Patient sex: M
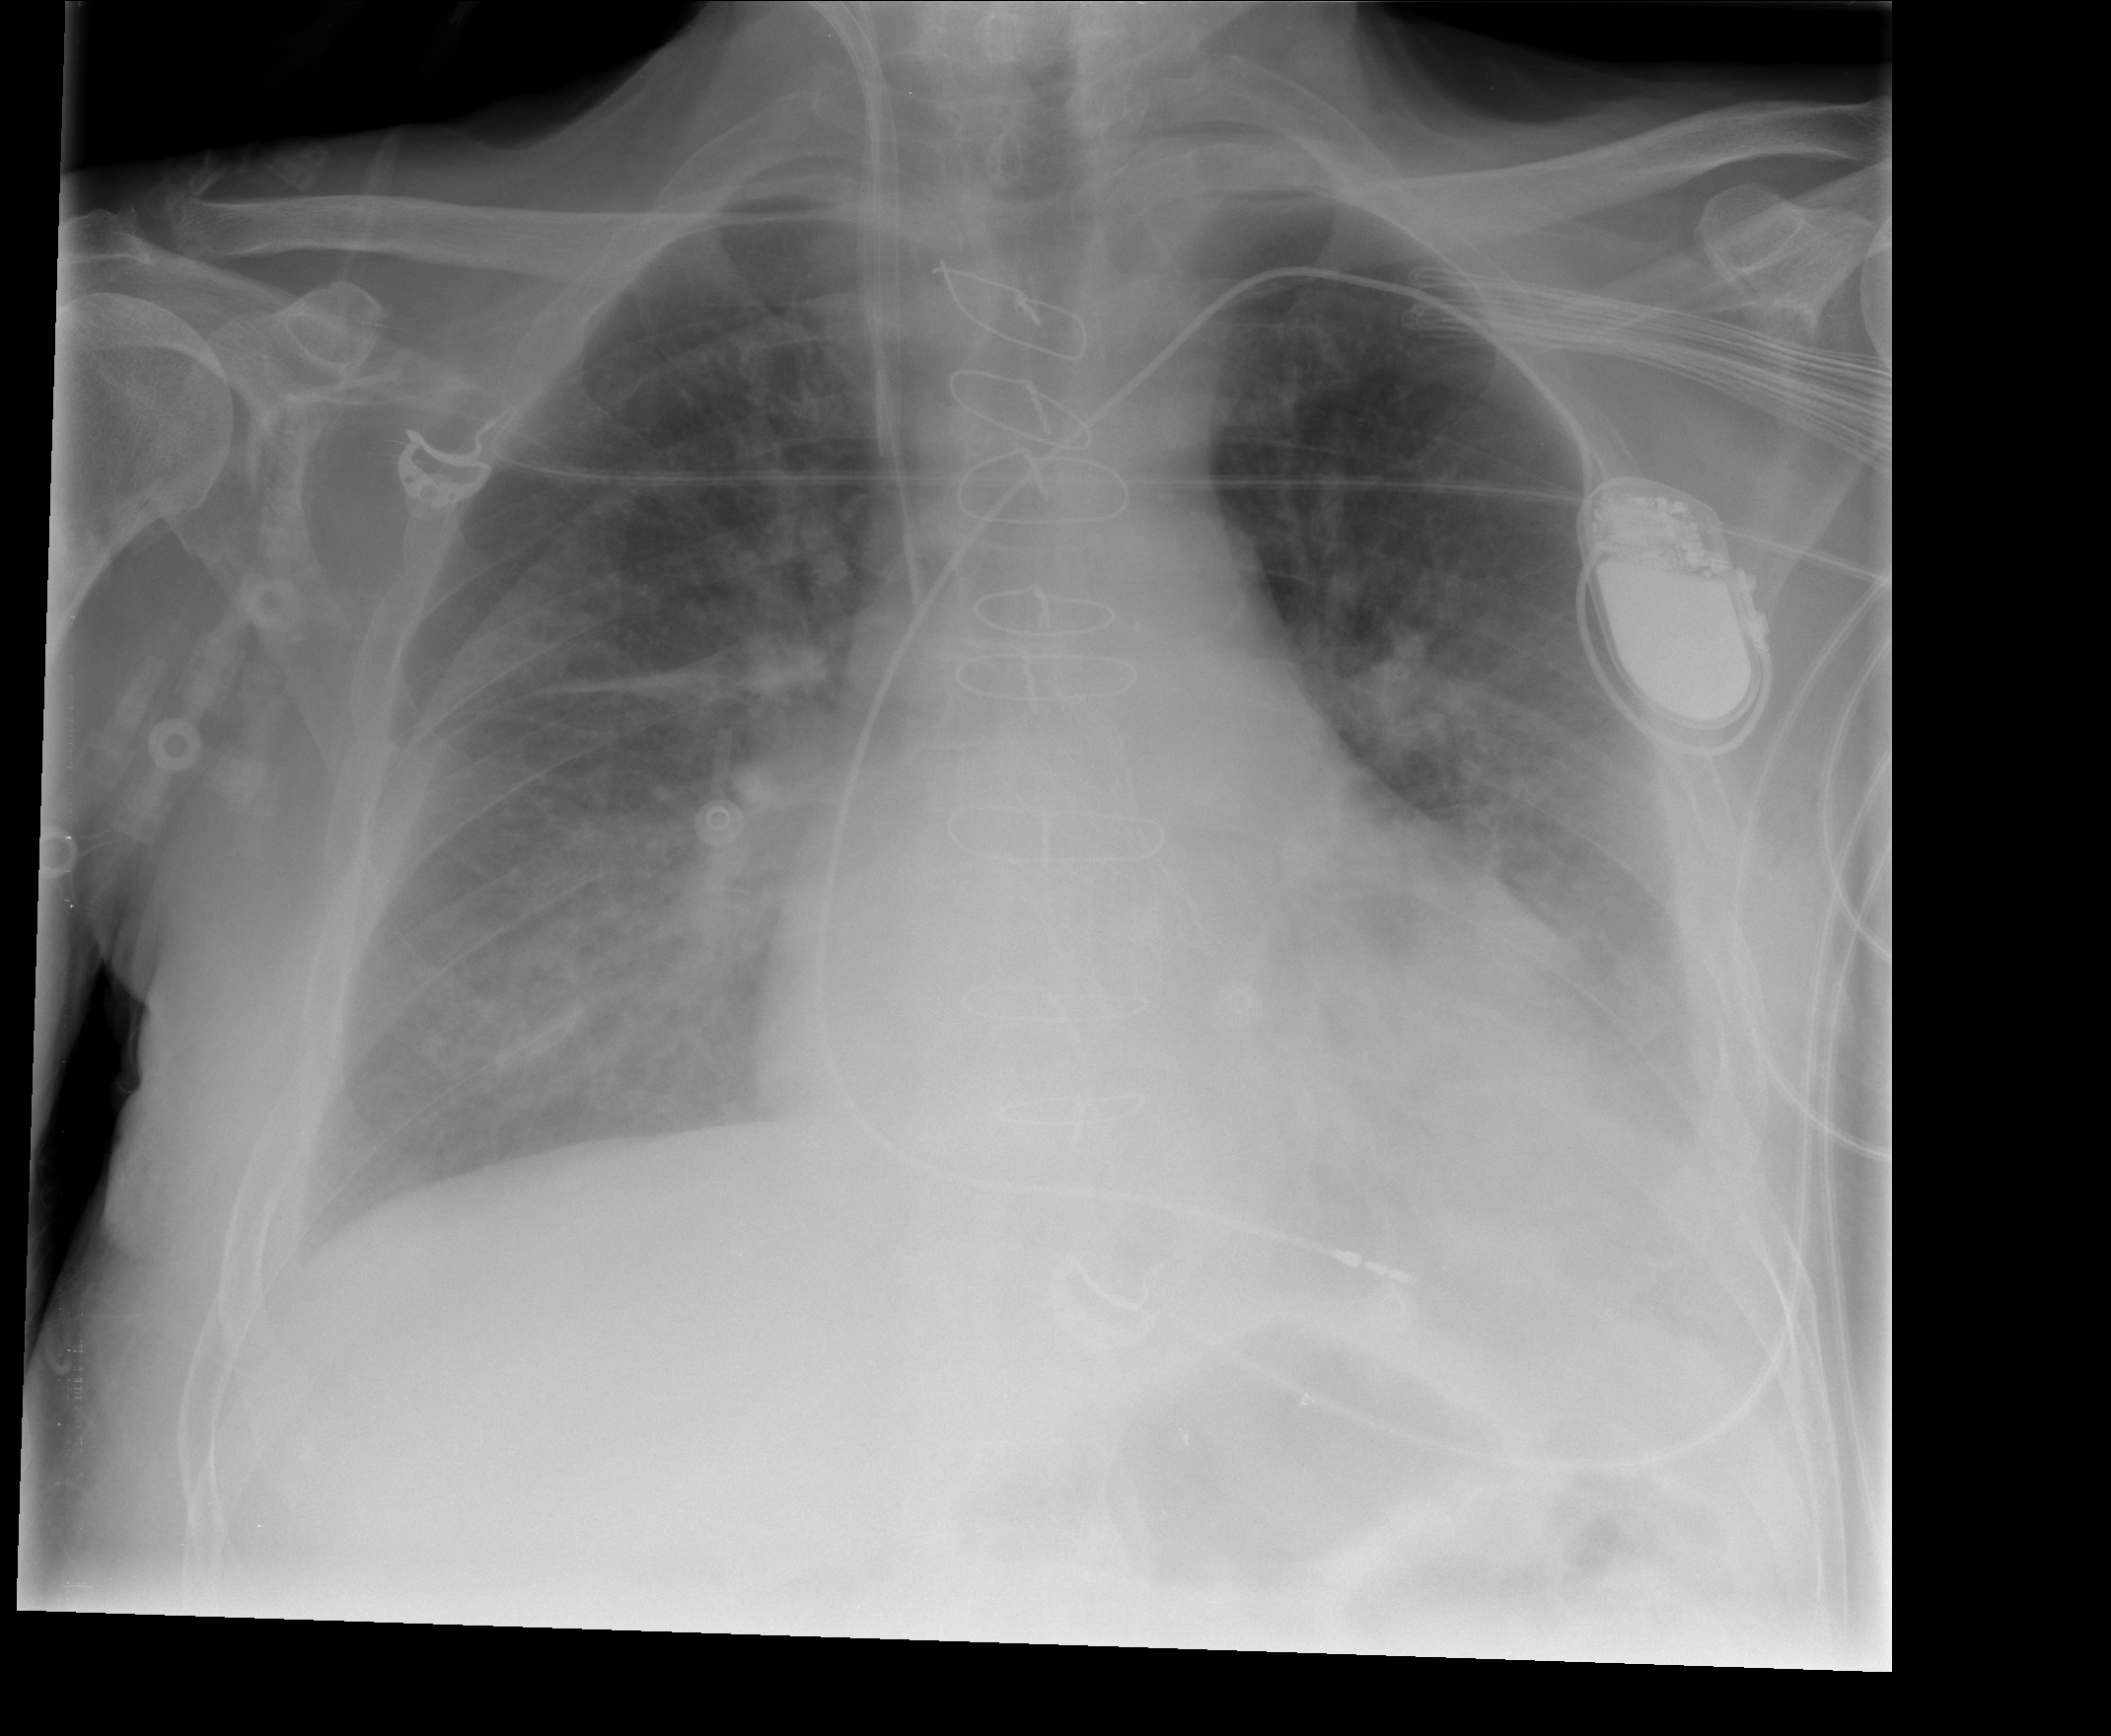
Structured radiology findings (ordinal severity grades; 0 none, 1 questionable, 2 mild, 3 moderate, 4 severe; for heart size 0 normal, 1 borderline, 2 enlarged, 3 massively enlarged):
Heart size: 2
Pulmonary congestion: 3
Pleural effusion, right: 1
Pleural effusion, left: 2
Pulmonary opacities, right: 2
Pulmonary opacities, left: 2
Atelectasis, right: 2
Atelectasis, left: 2